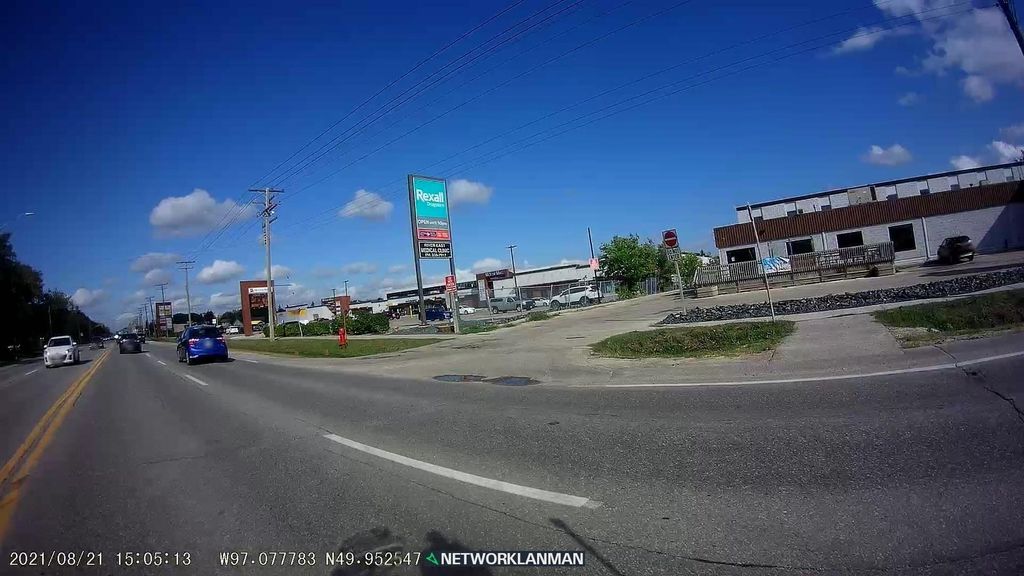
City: winnipeg